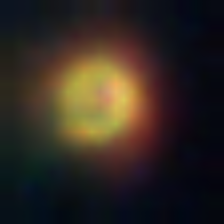
Taxon: NanoPlankton
Group: Other